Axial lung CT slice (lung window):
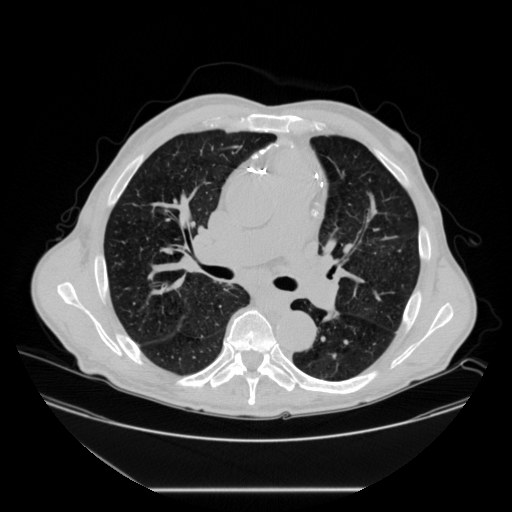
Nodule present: no